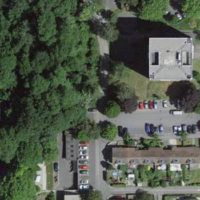
EUNIS habitat code: 54
Species observed at this site:
Buxus sempervirens